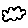
Label: cloud